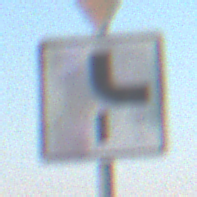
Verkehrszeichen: VerlaufVorfahrtsstrasse10
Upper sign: VorfahrtGewaehren
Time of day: SunriseSunset
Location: Outdoor (Nature)
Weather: Clear
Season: Winter
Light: Natural